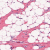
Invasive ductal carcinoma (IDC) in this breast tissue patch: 0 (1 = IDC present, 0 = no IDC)